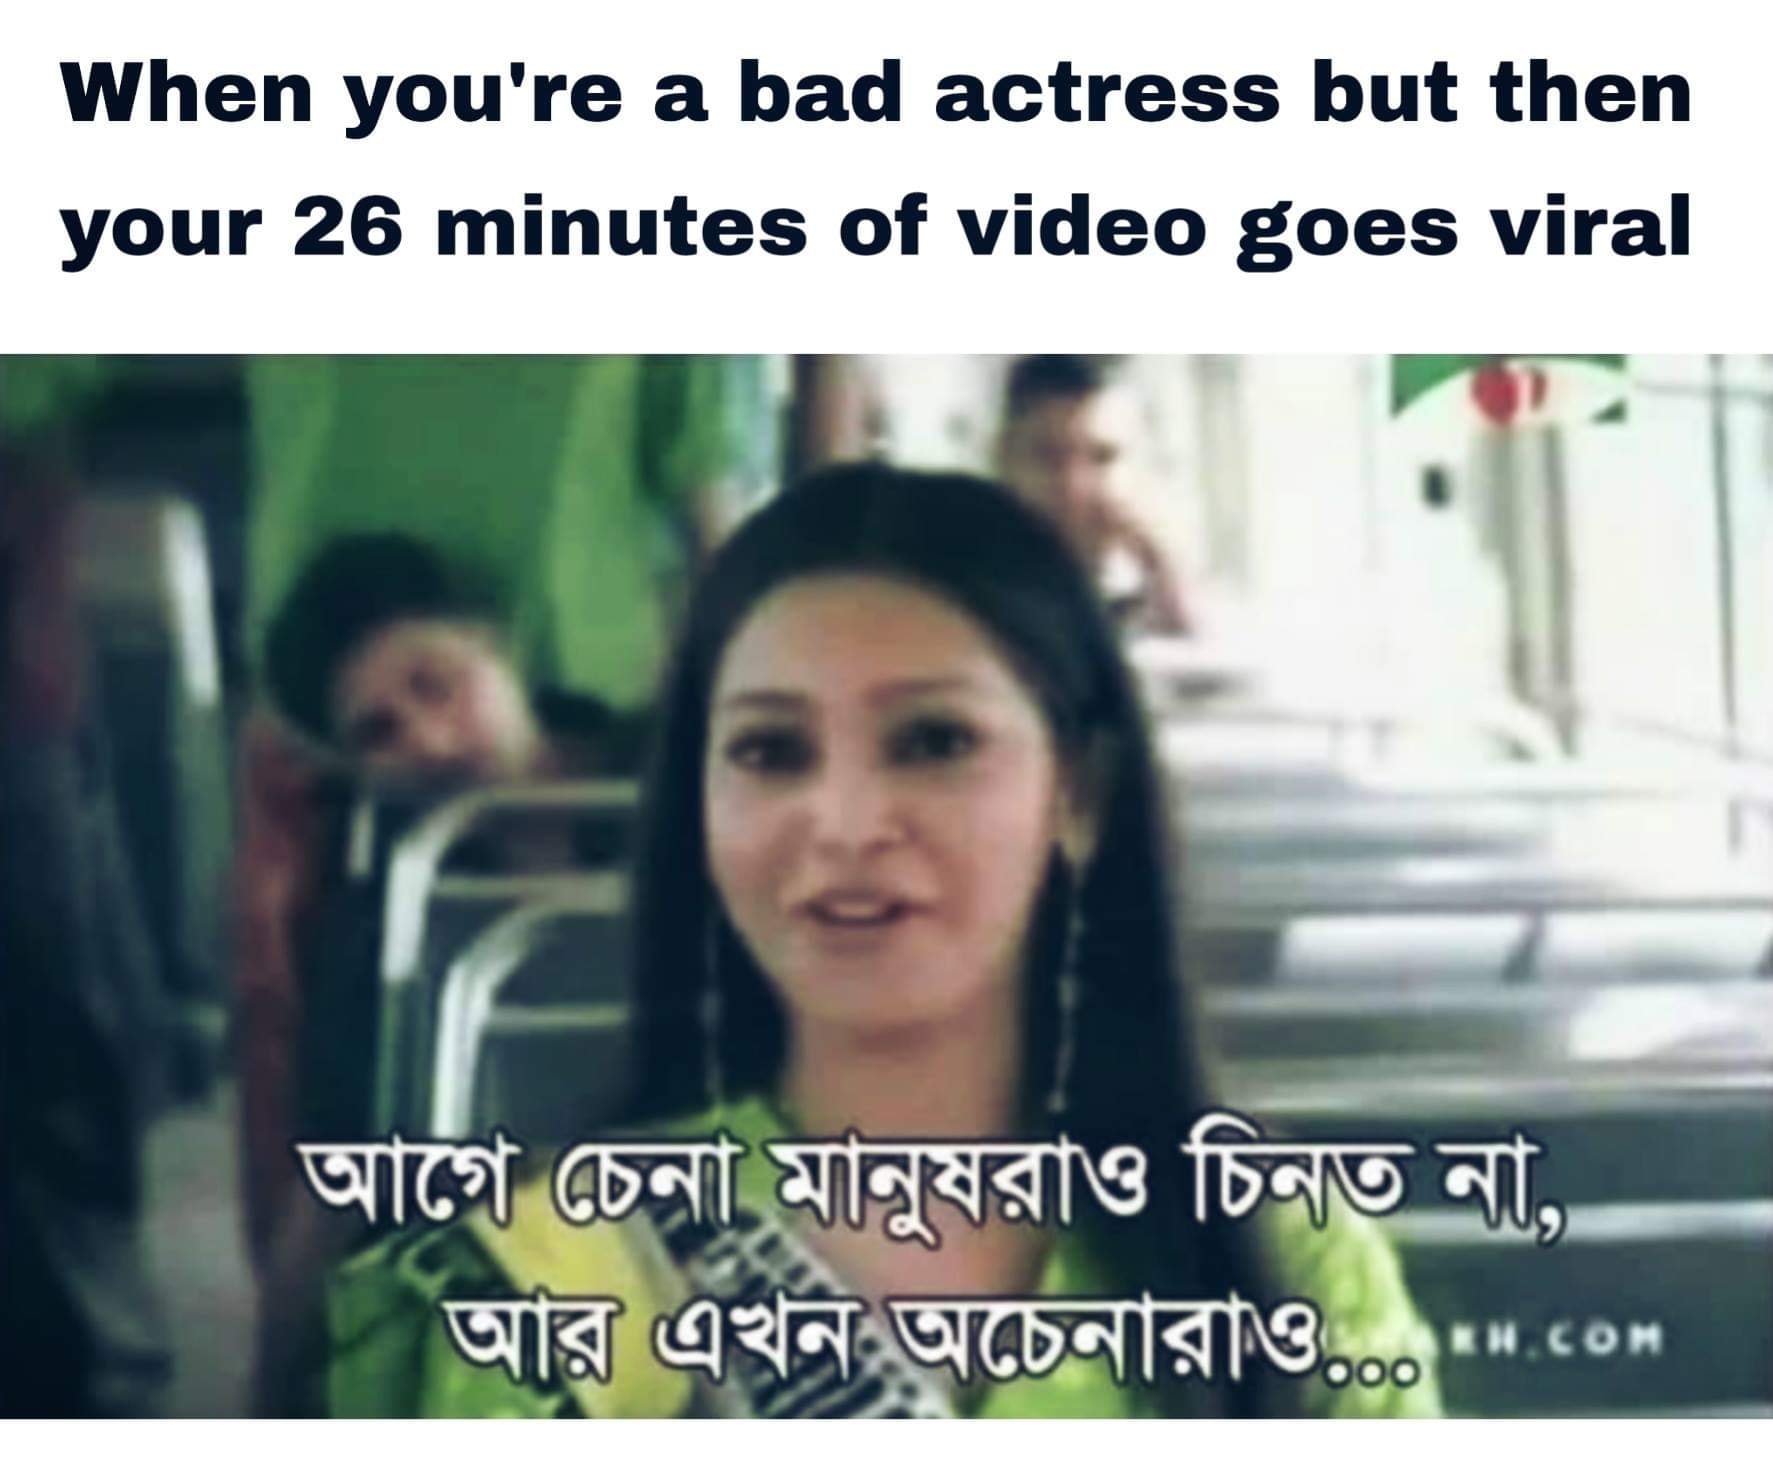
Caption: When you are bad actress but then your 26 minutes of video goes viral  আগে চেনা মানুষরাও চিনত না, আর এখন অচেনারাও...
Label: hate